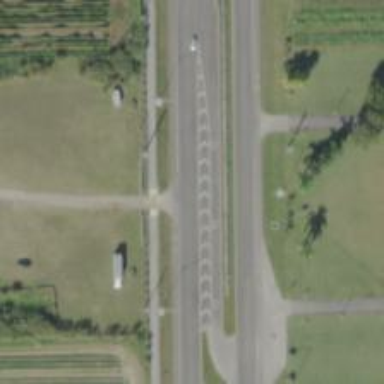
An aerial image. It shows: Asphalt trunk highway with separate sidewalks.